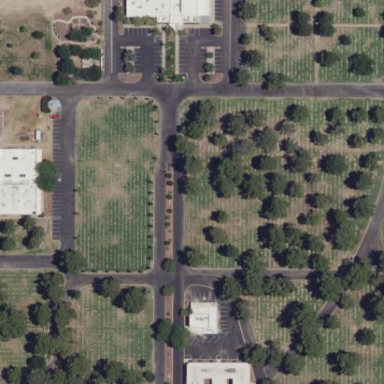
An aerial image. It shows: Graveyard.